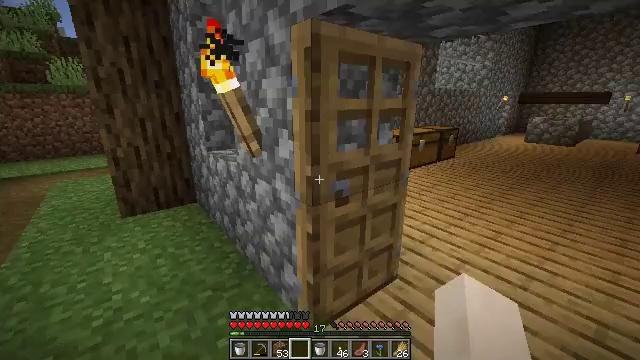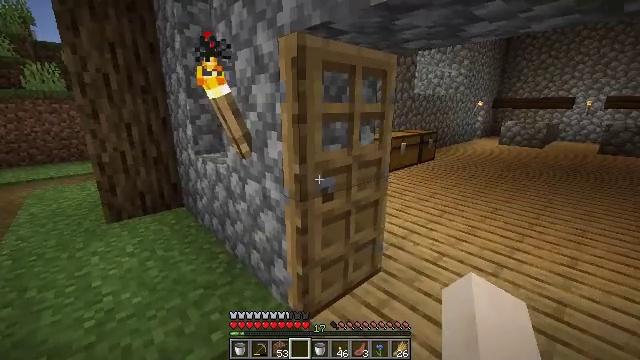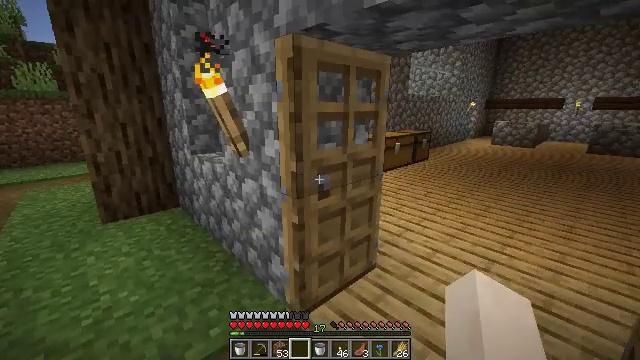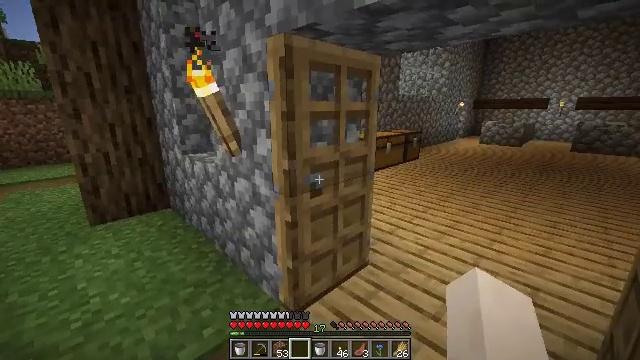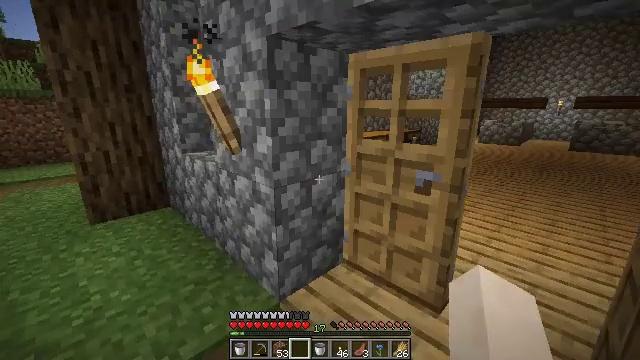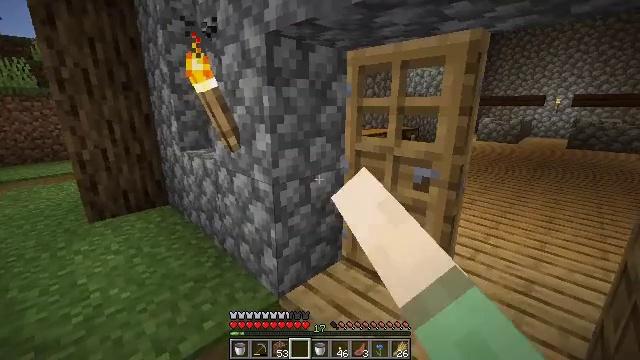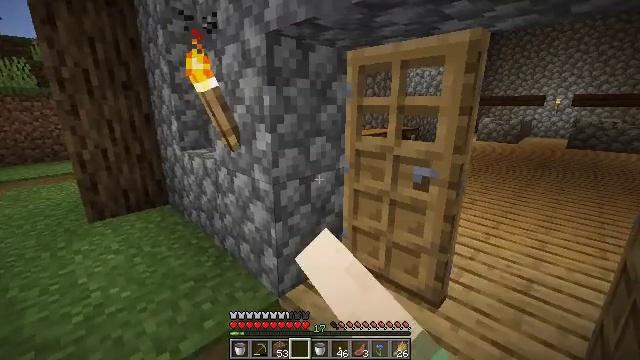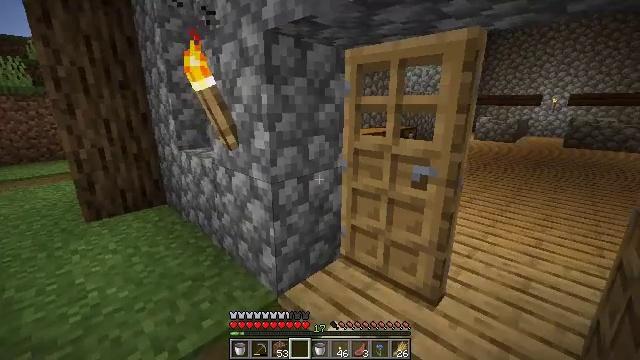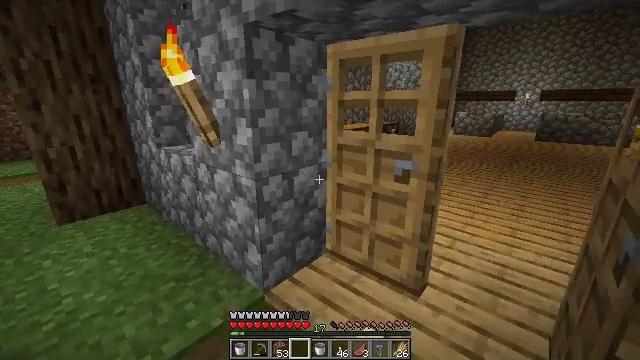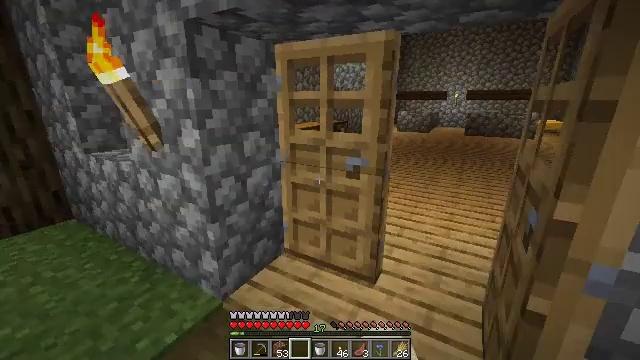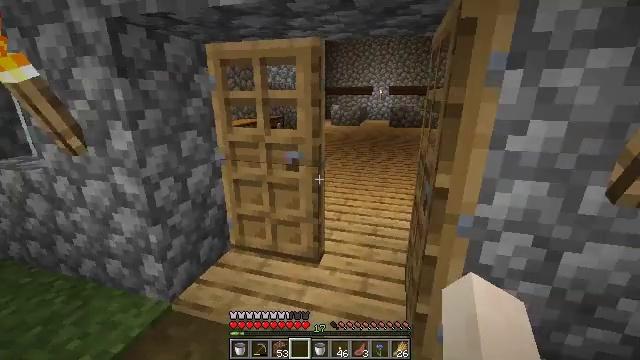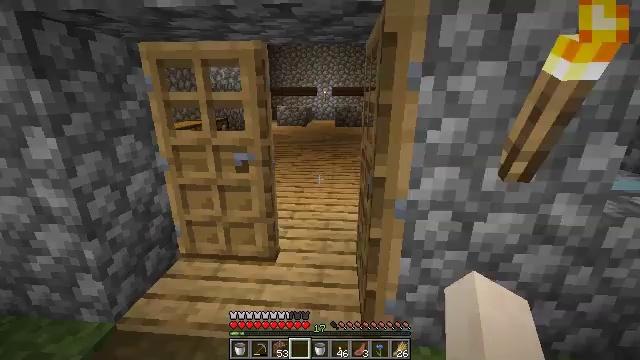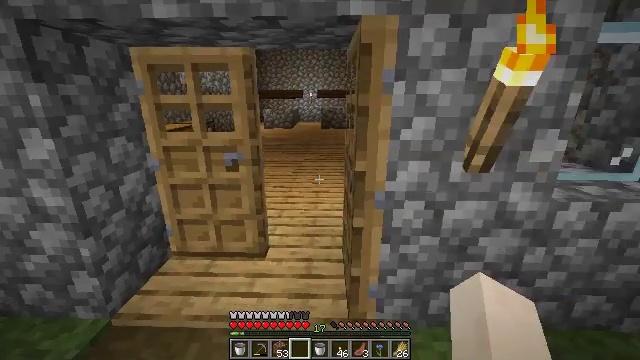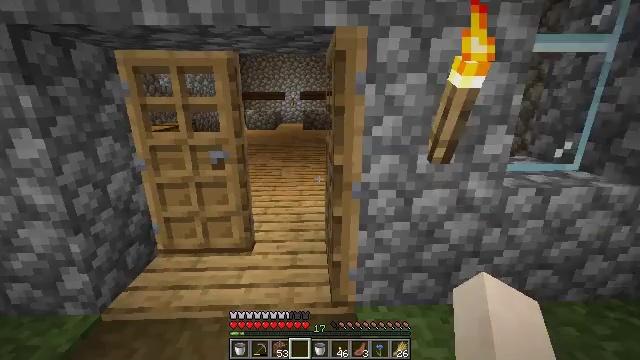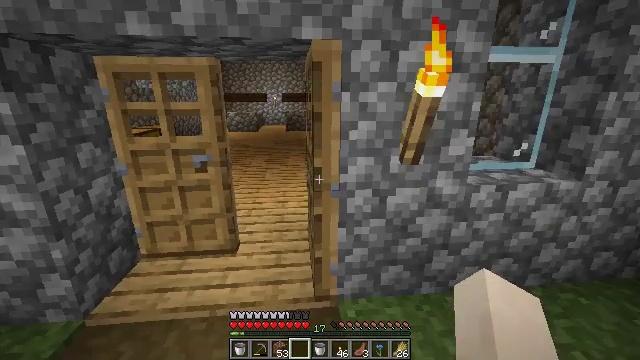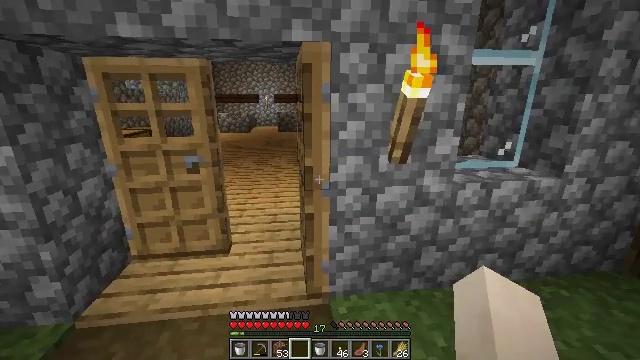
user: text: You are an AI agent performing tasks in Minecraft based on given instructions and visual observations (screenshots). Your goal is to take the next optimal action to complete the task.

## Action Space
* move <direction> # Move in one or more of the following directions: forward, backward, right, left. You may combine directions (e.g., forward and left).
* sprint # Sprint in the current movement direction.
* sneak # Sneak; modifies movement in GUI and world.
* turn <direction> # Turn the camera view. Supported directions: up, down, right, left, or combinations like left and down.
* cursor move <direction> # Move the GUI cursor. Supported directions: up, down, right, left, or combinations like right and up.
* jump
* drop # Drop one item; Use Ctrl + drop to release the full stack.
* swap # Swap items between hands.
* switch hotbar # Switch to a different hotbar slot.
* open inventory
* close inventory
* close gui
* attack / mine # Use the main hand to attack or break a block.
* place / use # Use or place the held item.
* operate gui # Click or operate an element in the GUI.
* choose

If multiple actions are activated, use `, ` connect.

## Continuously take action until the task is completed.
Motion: motion action
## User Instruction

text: Break the oxeye daisy to gather it.
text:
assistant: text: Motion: turn right and up
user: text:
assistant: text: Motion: turn right
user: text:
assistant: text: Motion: turn right
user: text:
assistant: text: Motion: use / place
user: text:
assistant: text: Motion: use / place
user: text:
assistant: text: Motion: use / place
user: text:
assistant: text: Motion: no_op
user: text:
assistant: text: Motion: turn right
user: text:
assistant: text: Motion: move back, turn right
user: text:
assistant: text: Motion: move back, turn right
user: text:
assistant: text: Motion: move back, turn right
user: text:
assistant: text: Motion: move back, turn right
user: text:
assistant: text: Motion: turn right
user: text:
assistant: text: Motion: turn right
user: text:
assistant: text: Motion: turn right
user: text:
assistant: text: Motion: turn right
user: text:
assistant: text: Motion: use / place
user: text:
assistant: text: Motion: use / place
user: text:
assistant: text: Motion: use / place
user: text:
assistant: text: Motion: no_op
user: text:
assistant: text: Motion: turn left
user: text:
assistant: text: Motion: turn left
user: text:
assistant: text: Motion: turn left
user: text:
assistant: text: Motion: turn left
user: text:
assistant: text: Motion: turn left
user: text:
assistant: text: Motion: use / place
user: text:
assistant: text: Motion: use / place
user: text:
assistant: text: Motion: no_op
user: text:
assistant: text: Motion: close inventory
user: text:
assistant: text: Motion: close inventory